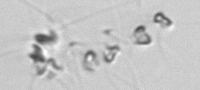
Label: Chaetoceros_socialis